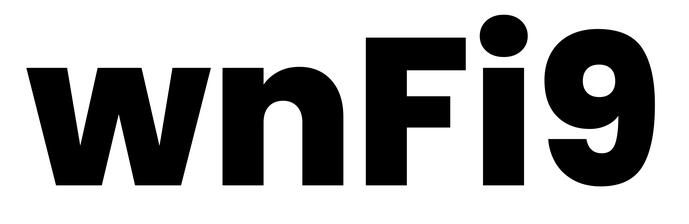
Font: Poppins-ExtraBold